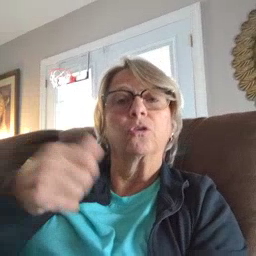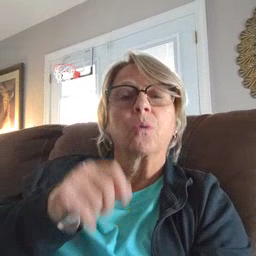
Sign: another